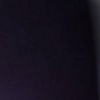
Label: space